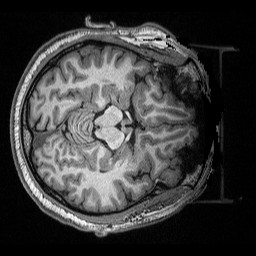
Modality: T1w
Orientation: axial
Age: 29
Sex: male
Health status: ill
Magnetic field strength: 3 T
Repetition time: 2.53 s
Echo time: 0.00331 s